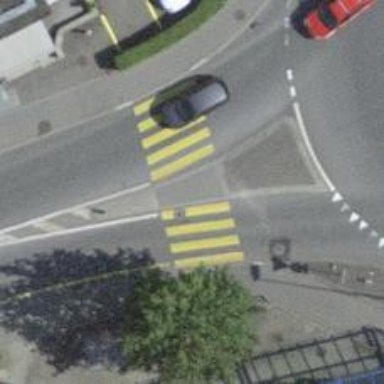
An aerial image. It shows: Uncontrolled zebra crossing with pedestrian island.